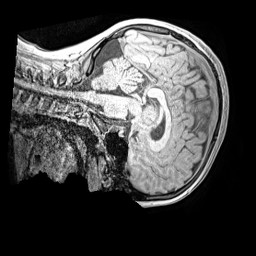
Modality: MP2RAGE
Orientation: sagittal
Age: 13
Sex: male
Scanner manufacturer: siemens
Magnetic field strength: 3 T
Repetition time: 4 s
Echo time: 0.00299 s